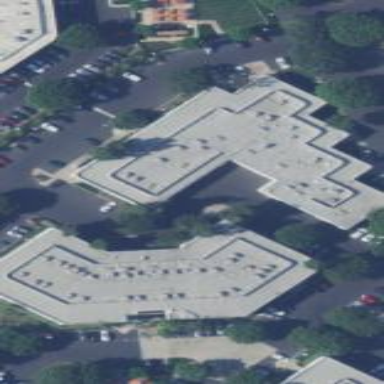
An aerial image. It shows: Commercial building.